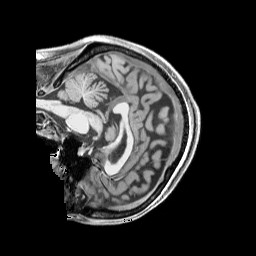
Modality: T1w
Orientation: sagittal